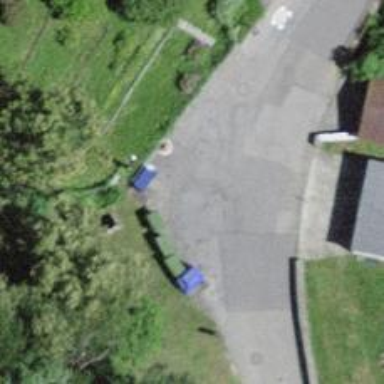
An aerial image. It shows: Recycling container for recycling.